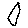
Label: moon